Question: I have implemented in a playground a GreetingDelegate protocol with a function sayHi (hypothetically)and a class Data that conforms with said protocol.
I also have a class named Class that has a delegate that conforms to the GreetingDelegate, another sayHi function, and a function that determines if who shall respond to sayHi.
If Class doesn't have a delegate triggers his own version of the sayHi function but if the delegate exists triggers the delegate's version of the function.
'''
protocol GreetingDelegate {
func sayHi(name: String) -> String
}
class Class {
var delegate: GreetingDelegate?
func sayHi(name: String) -> String {
return "Hello, \(name)"
}
func target() -> Any {
if let delegate = delegate {
return delegate
}
return self
}
}
class Data: GreetingDelegate {
func sayHi(name: String) -> String {
return "Hi, \(name)"
}
}
let classInstance = Class()
classInstance.sayHi("Matt")
classInstance.target()
let dataInstance = Data()
dataInstance.sayHi("Matt")
classInstance.delegate = dataInstance
classInstance.sayHi("Matt")
classInstance.target()
'''
The strange part is when I call the target function before assigning any delegate it return nil when it should return itself. Really would appreciate help on this problem.
I attach a picture of the results of the playground if it be any help.
When I change the return type of target() to AnyObject it doesn't return nil but it doesn't accept delegate as a return result.
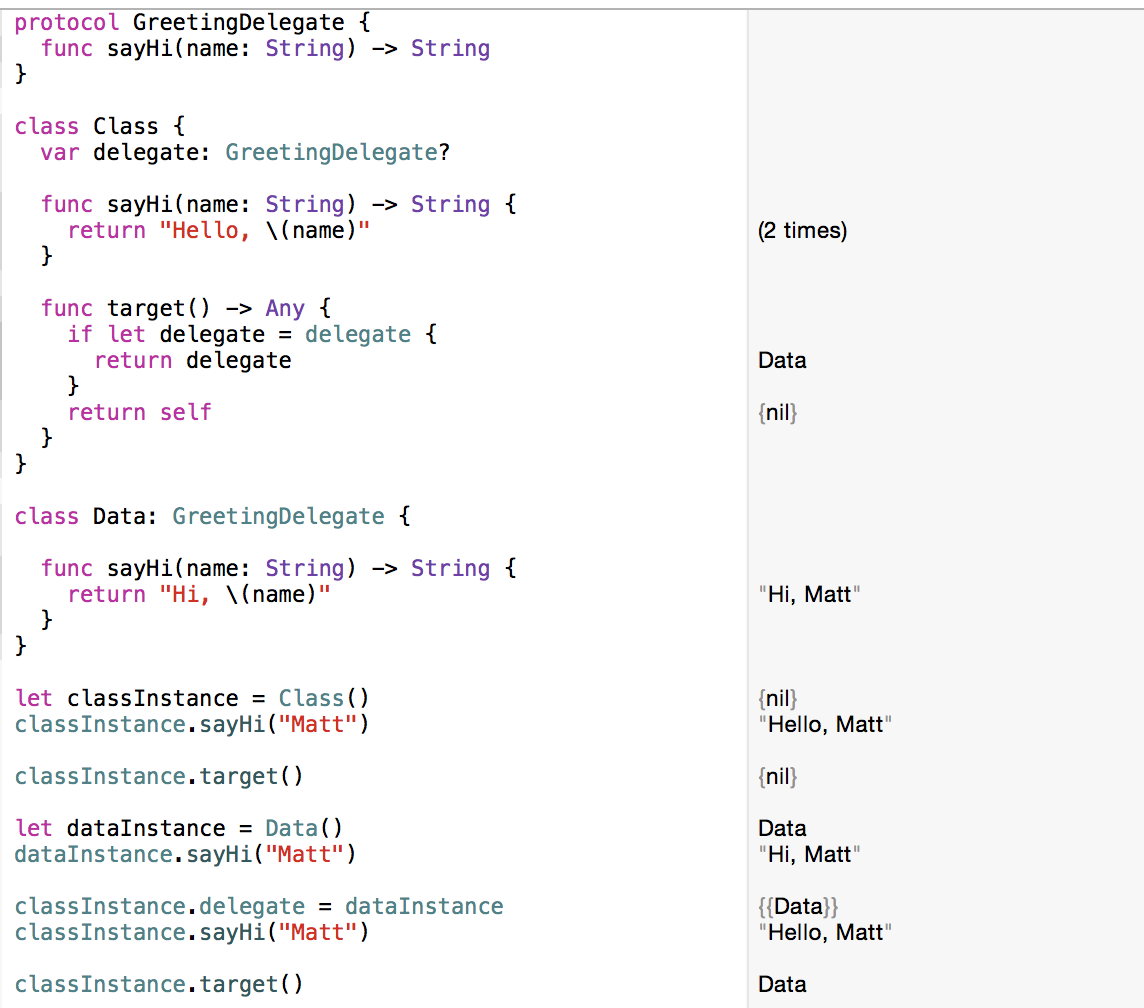
Answer: It's returning {nil} because that's what all of the variables belonging to that instance of Class are (because delegate is an optional, it defaults to nil). If you add another variable, such as
'''
var num: Int = 1
'''
to the class, it will return {nil, 1} instead. So it is returning the object - not the class name, but basically a summary of its data members.